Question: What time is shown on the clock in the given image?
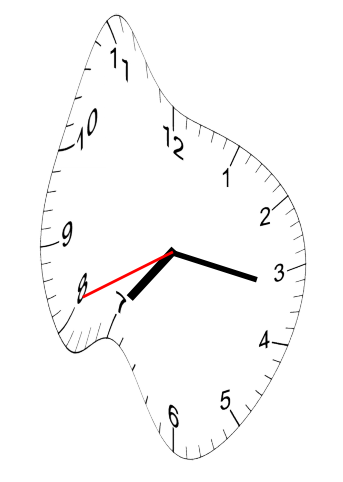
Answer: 07:16:41